Field crop: maize
Growth stage: 2
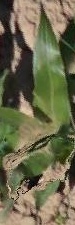
Species: maize